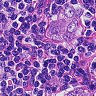
Metastatic tissue present: yes